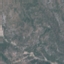
Land use / land cover: HerbaceousVegetation